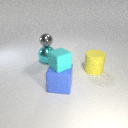
small gray metal sphere above large cyan metal sphere